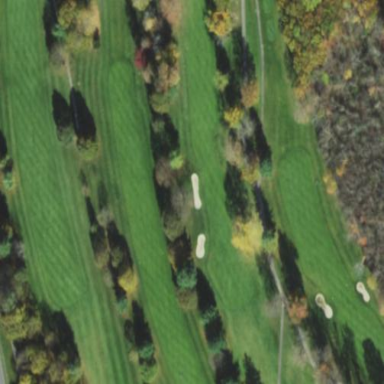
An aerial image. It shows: Grassy area designated as golf fairway.